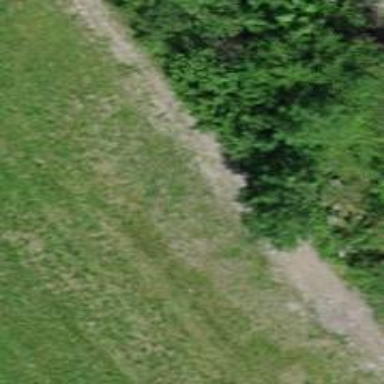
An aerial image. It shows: Unpaved footway.